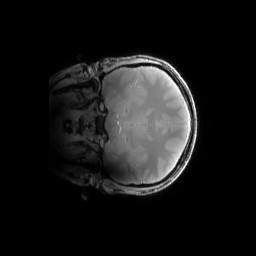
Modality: PDw
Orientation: coronal
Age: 25
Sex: female
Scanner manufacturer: siemens
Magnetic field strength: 6.98 T
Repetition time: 1.3 s
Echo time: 0.00231 s